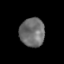
Tissue: lung
Cell type: Epithelial cells
Senescence score: 0.2037
Nuclear area (px): 696
Mean DAPI intensity: 111.481